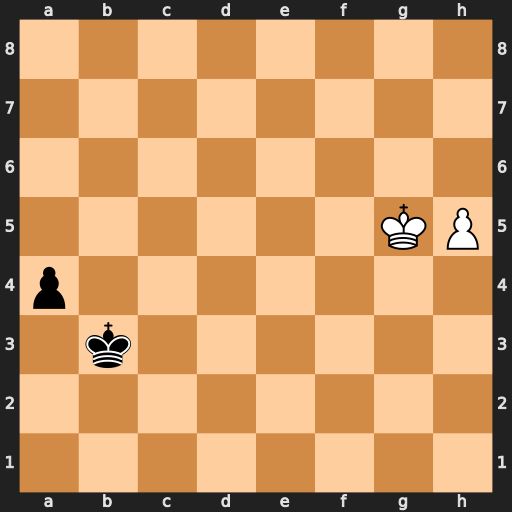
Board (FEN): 8/8/8/6KP/p7/1k6/8/8
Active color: w
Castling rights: -
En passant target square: -
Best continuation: h6 a3 h7 Kc2 h8=Q